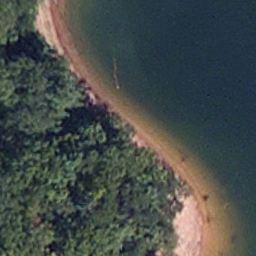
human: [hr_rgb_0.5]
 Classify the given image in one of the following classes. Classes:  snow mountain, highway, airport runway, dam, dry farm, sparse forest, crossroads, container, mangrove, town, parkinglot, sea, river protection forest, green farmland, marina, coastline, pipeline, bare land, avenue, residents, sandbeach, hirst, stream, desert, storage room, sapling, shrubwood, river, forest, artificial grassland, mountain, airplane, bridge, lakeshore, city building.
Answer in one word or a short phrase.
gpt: lakeshore